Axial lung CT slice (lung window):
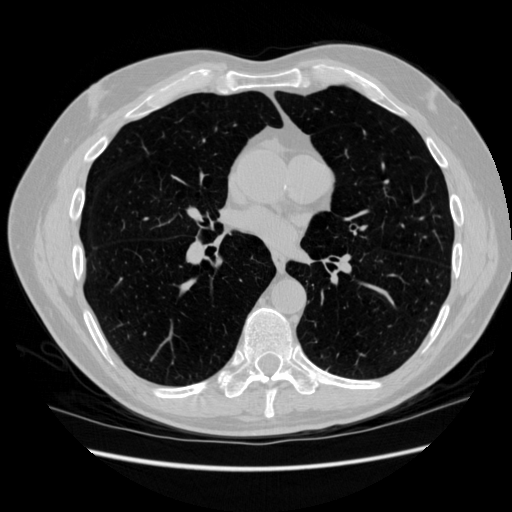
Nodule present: no